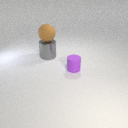
small purple rubber cylinder to the right of large gray metal cylinder